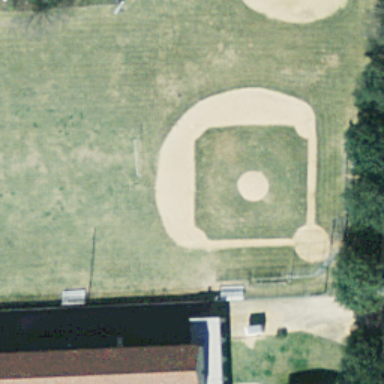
This is a baseball diamond .